Interaction volume radius: 10 \u00c5
Interaction volume height: 10 \u00c5
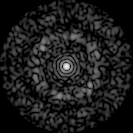
Disorder parameter: 0.8345